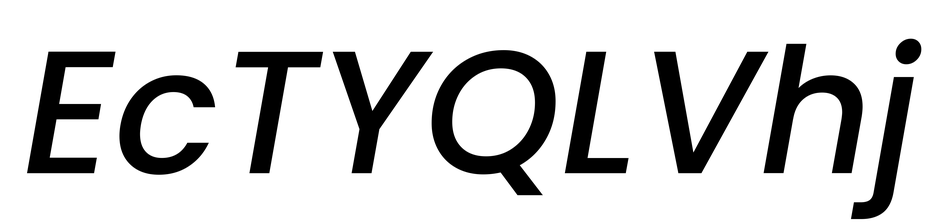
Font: Poppins-MediumItalic